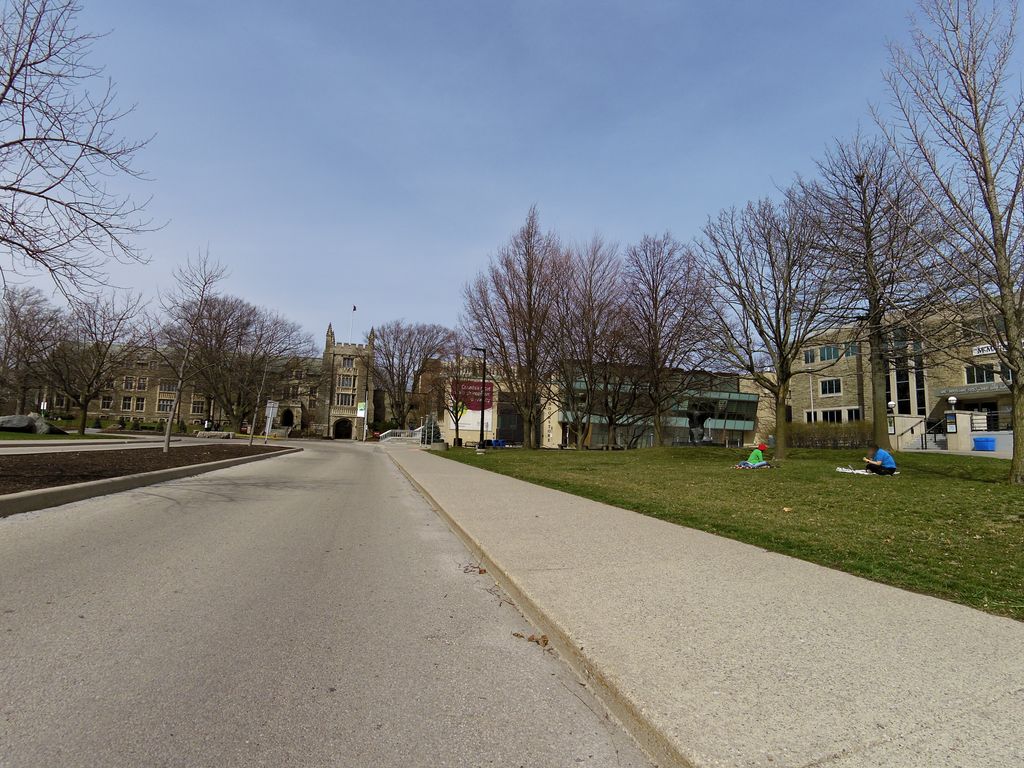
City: hamilton